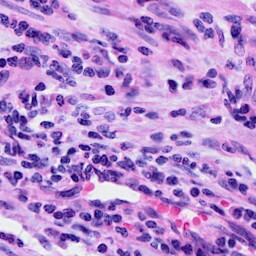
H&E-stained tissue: Cervix